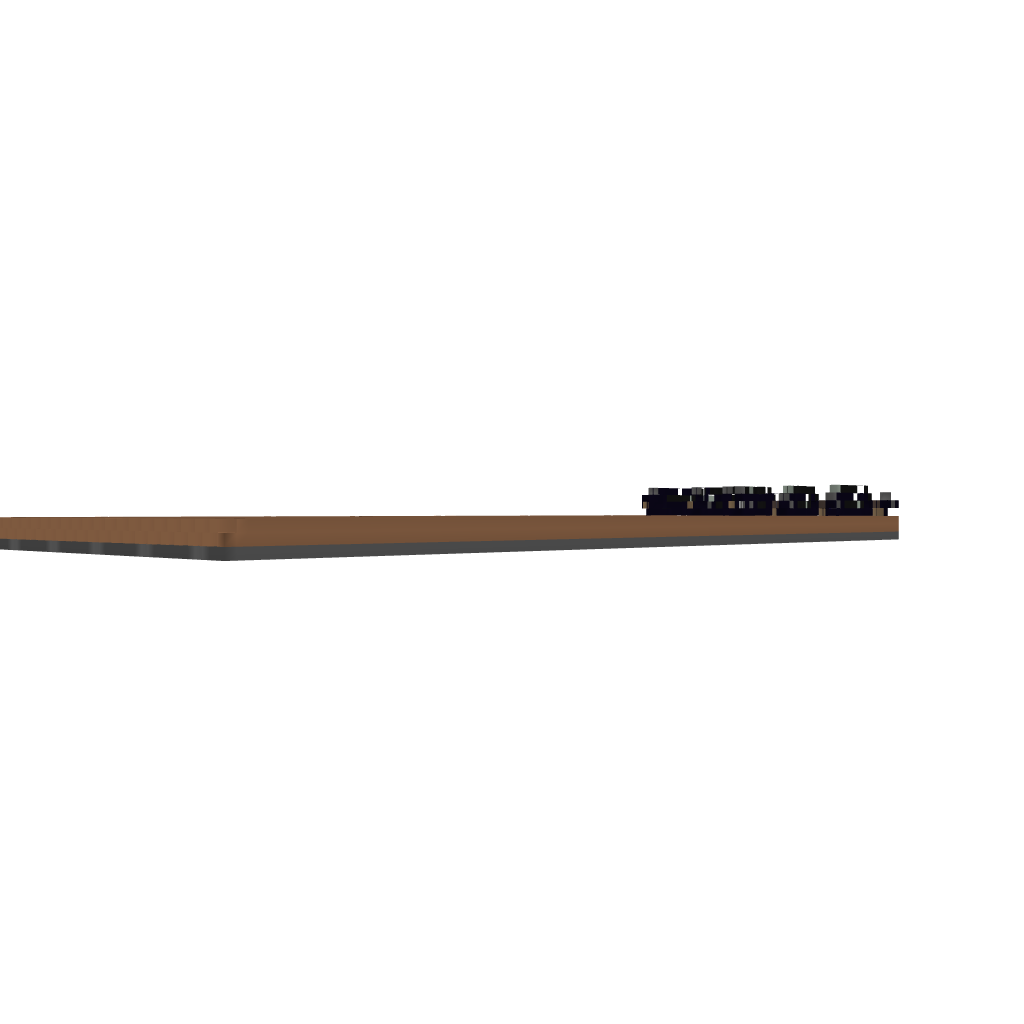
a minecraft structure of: Cannon test range